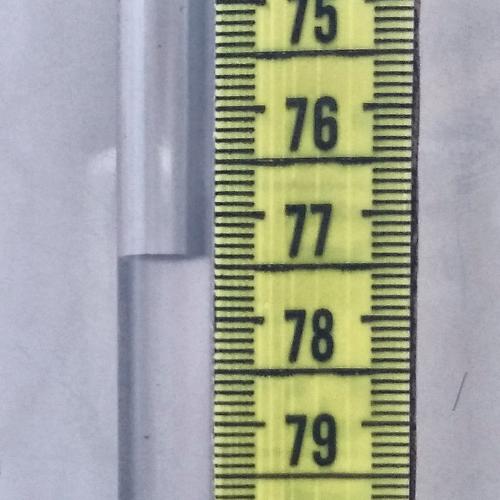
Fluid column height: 77.4 cm